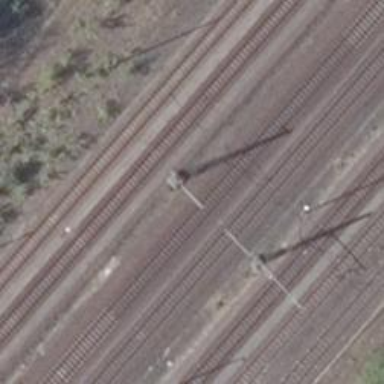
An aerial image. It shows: Milestone along the railway track with catenary mast.